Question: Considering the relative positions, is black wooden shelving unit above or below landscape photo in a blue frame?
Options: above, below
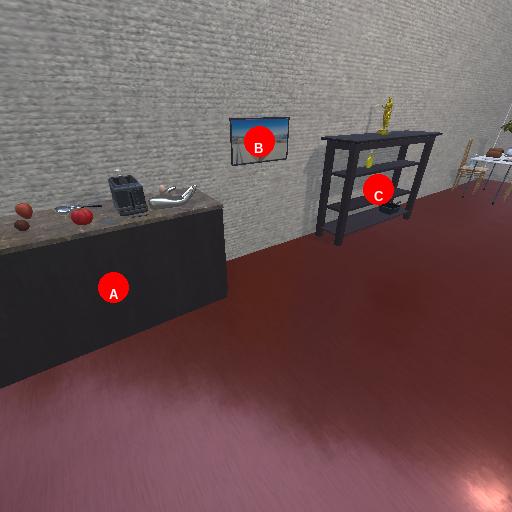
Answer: above